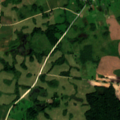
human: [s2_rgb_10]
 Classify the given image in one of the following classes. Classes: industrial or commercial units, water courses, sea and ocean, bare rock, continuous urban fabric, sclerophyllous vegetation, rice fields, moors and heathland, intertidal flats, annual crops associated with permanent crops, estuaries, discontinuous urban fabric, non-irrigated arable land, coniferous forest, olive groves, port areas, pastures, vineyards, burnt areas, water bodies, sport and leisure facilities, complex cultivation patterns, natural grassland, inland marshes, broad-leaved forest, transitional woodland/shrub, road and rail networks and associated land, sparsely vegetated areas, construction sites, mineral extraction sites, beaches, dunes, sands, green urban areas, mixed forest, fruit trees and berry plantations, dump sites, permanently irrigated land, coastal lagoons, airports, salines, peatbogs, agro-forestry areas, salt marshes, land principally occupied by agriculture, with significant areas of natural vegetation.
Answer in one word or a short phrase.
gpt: non-irrigated arable land, complex cultivation patterns, land principally occupied by agriculture, with significant areas of natural vegetation, broad-leaved forest